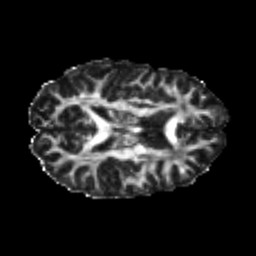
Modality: FA
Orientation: axial
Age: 23
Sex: female
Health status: healthy
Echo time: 0.074 s